Question: Could you help me with sql request. I have a table with three columns:
- - -
There are different 'Response id' values in the table.
I need to write request/query to get all possible values from columns "value from" and "value to" associated with current 'Response id' without duplicates.

Thank you in advance
Andre
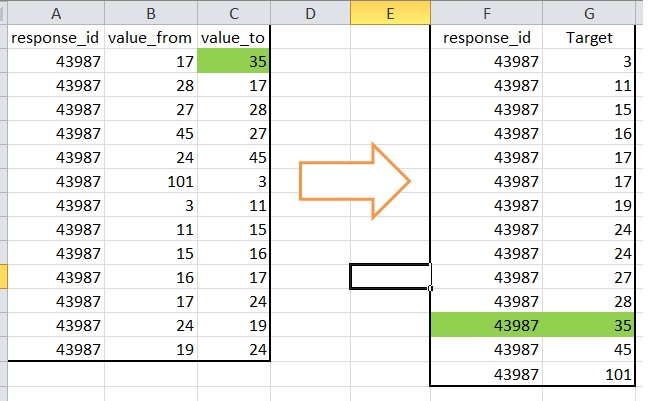
Answer: I think you want 'union':
'''
select response_id, value_from as target
from t
union -- on purpose to remove duplicates
select response_id, value_to as target
from t;
'''